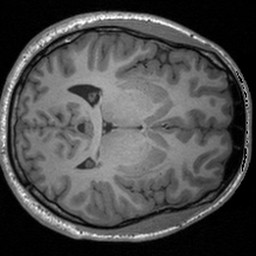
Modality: T1w
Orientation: axial
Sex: male
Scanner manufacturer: siemens
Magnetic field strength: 3 T
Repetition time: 1.9 s
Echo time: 0.00226 s